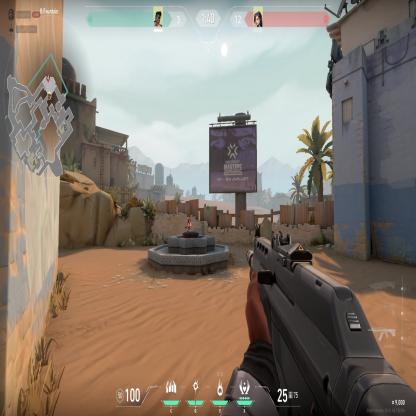
Label: enemy